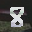
Label: 8